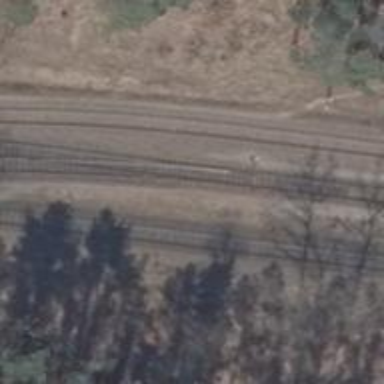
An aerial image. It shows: Railway switch.